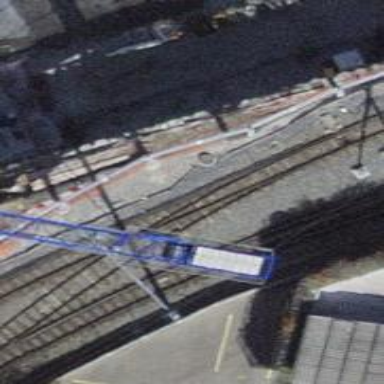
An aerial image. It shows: Narrow-gauge railway with electrified contact line.